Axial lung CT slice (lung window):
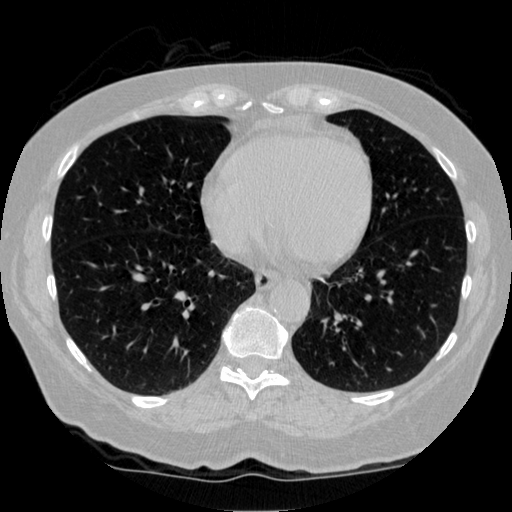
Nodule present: no